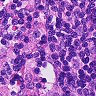
Metastatic tissue present: no